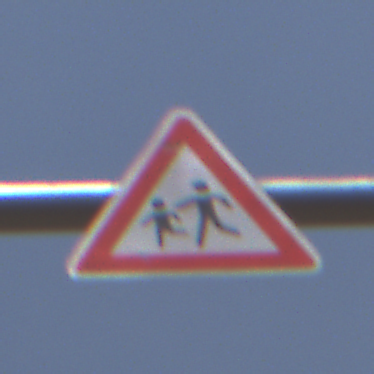
Verkehrszeichen: KinderRechts
Umgebung: Outdoor, Nature
Tageszeit: Midday
Wetter: PartlyCloudy
Licht: Natural
Jahreszeit: NotSpecified
Kontrast: HighContrast